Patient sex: M
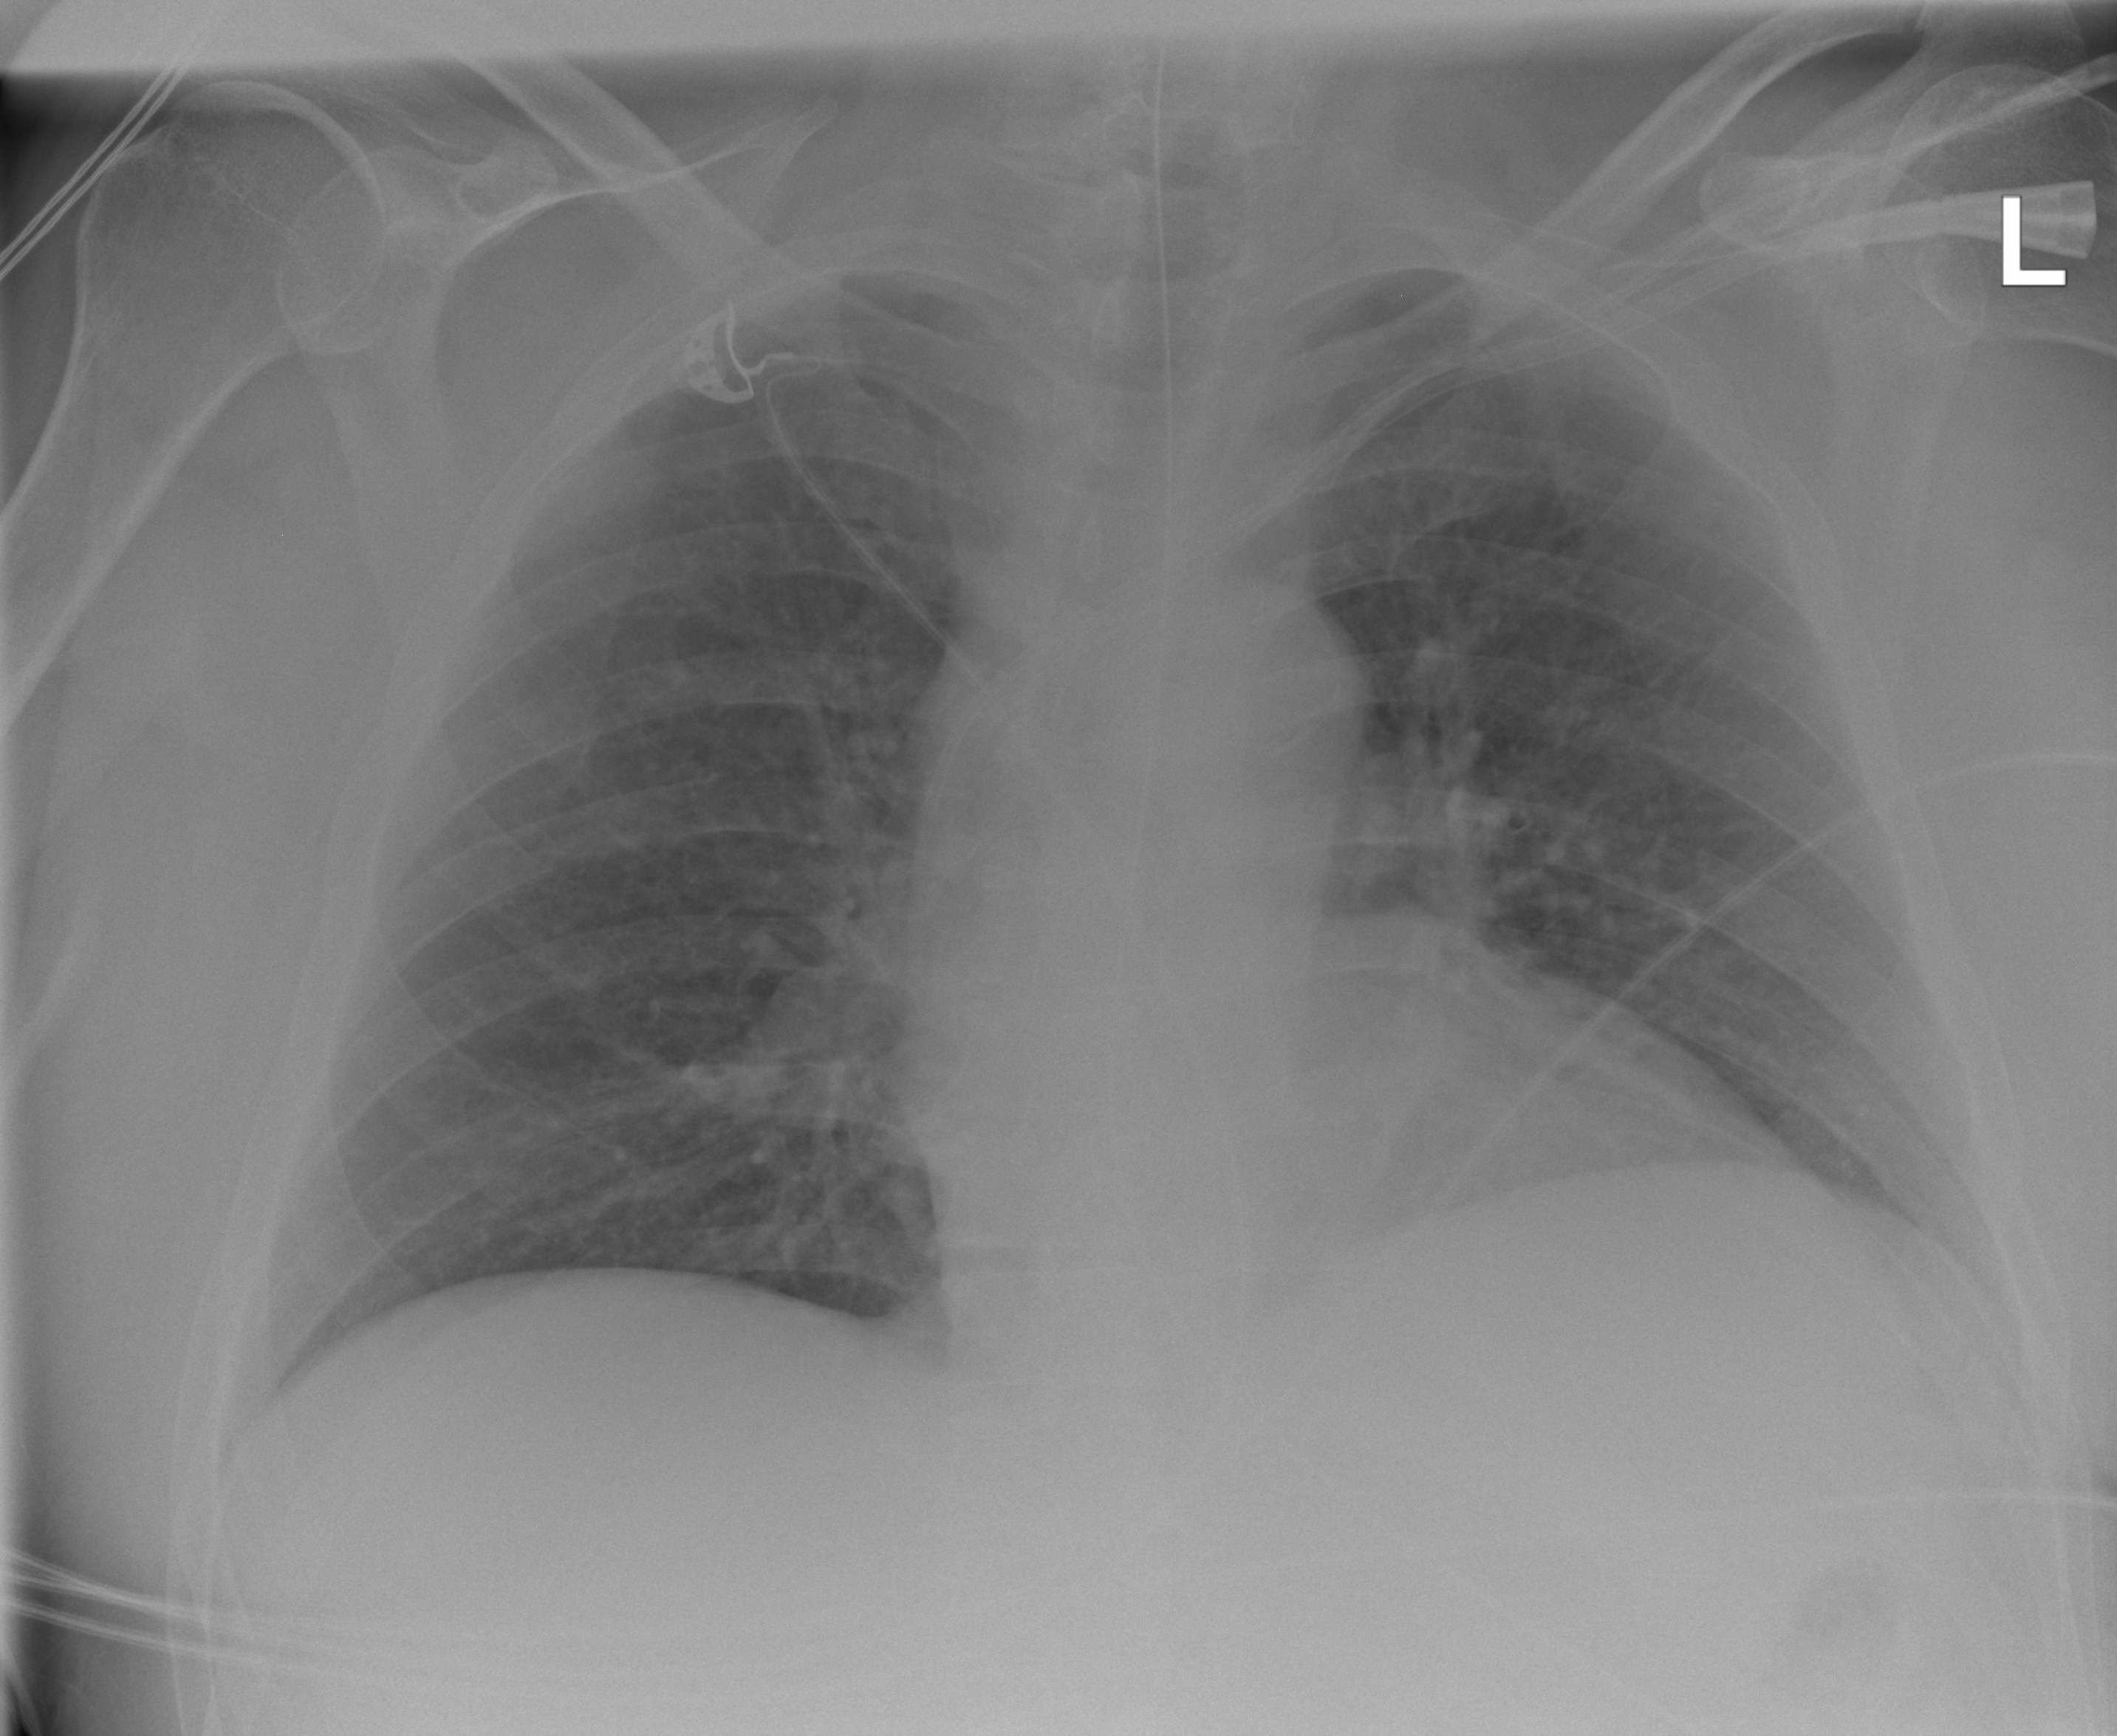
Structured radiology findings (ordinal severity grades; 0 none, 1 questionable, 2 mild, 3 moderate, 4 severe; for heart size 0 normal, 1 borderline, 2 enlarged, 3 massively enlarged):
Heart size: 2
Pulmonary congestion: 0
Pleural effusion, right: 0
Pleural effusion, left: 0
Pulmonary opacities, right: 0
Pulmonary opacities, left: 0
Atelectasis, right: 0
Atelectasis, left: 0